Aerial crown-view tile of a tropical tree (Barro Colorado Island, Panama), acquired 20241014:
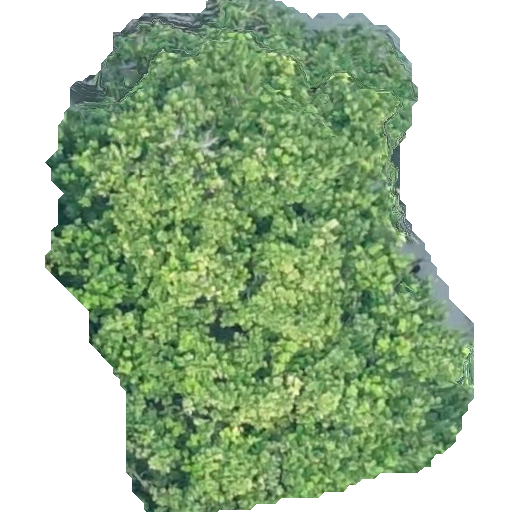
Species: Anacardium excelsum
GBIF accepted scientific name: Anacardium excelsum
Crown area: 256.756 m²